Field crop: maize
Growth stage: 2
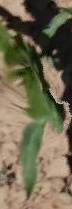
Species: maize